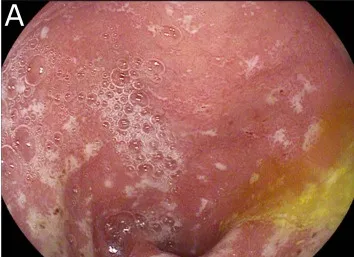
Endoscopic findings . (A, B) Major duodenitis associated with diffuse superficial ulcerations.
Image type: endoscopy (gi_endoscopy)